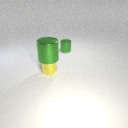
small yellow metal cylinder below large green metal cylinder